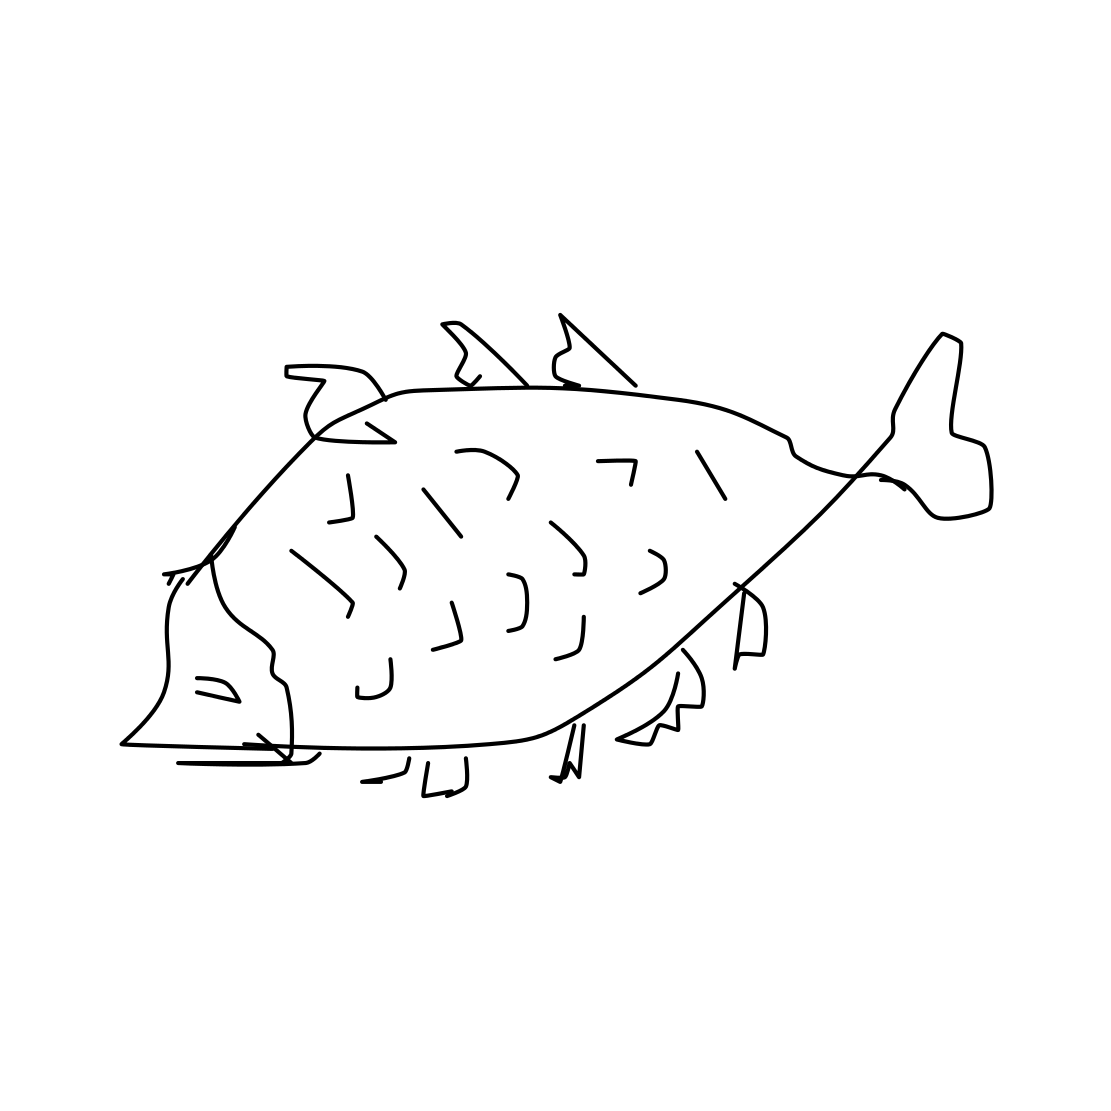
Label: fish